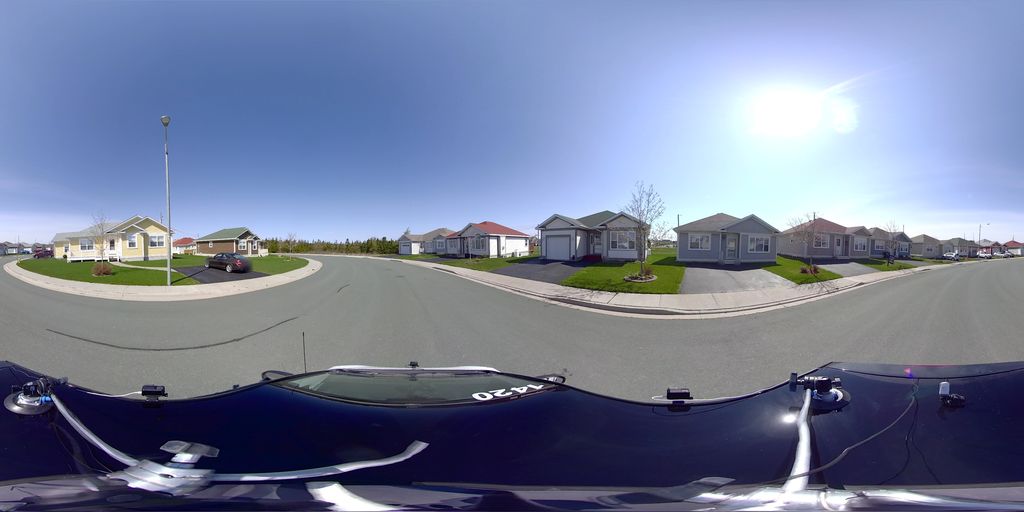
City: st_johns